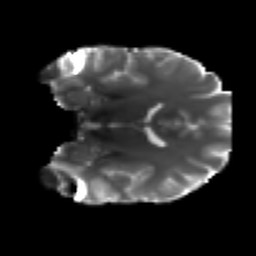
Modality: T2w
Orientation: coronal
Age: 26
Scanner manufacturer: siemens
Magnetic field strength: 3 T
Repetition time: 4.52 s
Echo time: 0.084 s